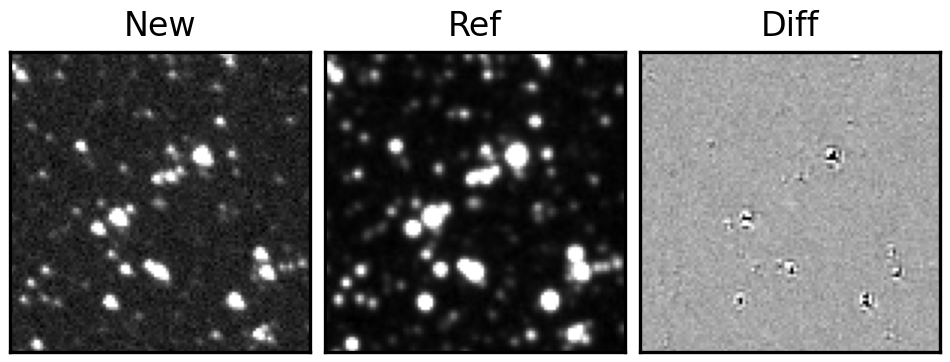
Label: real